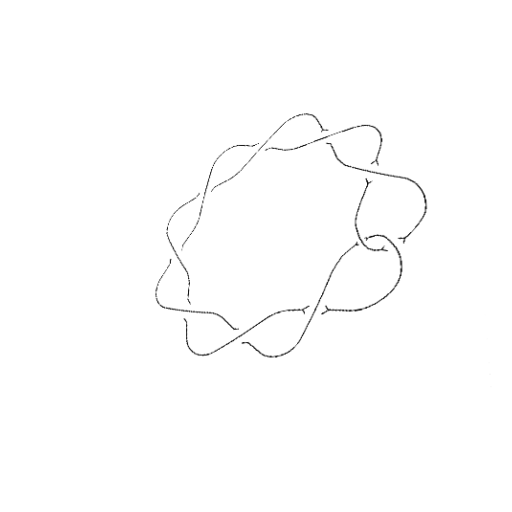
Crossing number: 10